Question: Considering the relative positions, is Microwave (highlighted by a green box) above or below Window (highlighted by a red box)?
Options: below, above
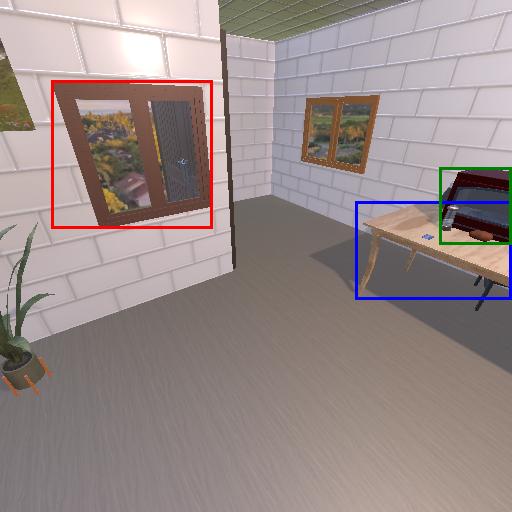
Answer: below